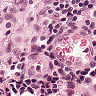
Metastatic tissue present: yes